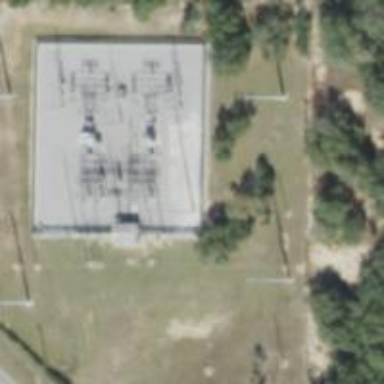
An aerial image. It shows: Distribution substation surrounded by fence.